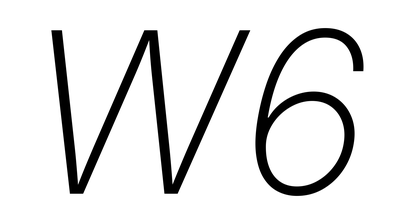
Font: Inter-Italic_ExtraLight_Italic